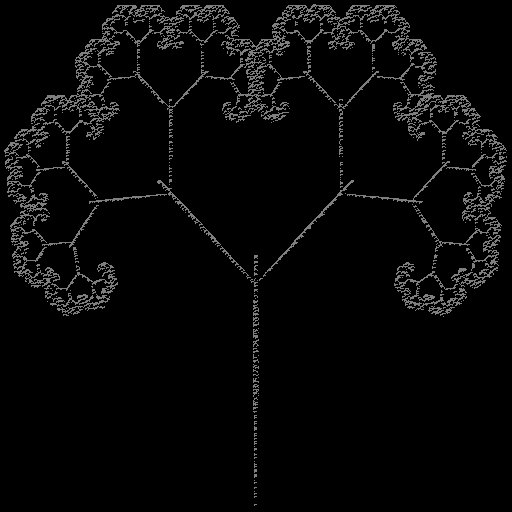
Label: sticks